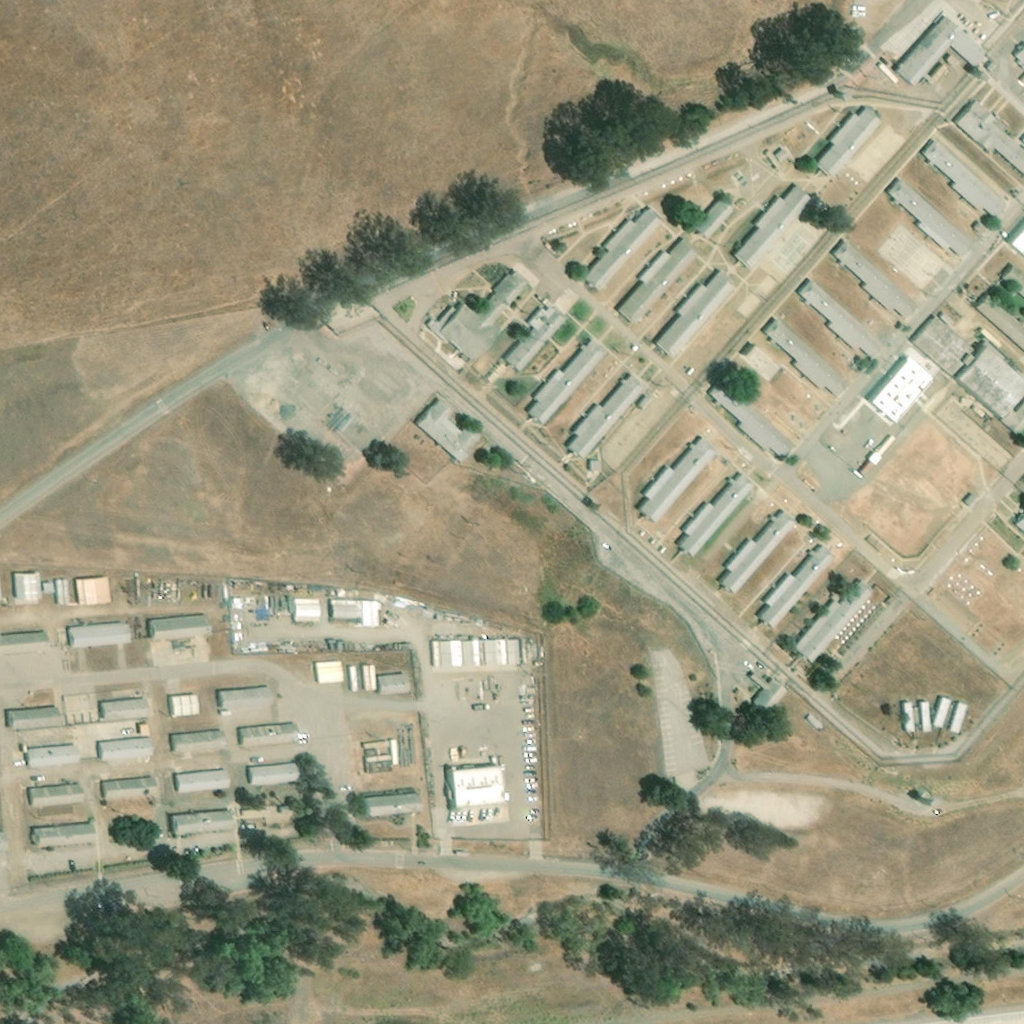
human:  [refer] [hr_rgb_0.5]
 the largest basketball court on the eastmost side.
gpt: <box>[[85, 21, 92, 28, 0]]</box>